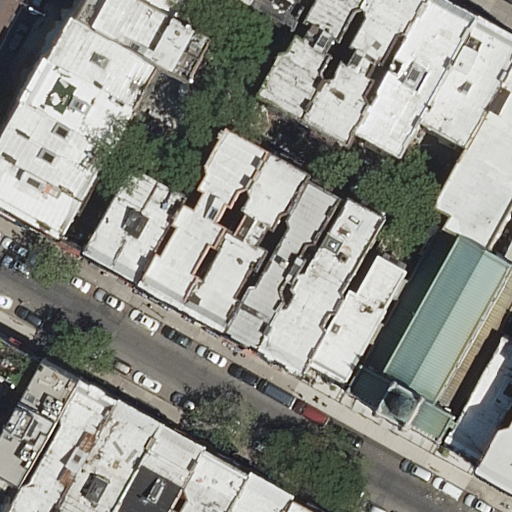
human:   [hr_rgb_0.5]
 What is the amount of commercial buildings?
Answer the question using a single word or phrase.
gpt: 0

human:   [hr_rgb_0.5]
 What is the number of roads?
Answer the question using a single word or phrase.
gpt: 1

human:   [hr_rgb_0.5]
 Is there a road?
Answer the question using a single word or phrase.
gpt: yes

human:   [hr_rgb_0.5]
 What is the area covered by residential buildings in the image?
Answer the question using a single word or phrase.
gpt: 5394m2

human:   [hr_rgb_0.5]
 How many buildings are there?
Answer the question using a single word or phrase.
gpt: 32

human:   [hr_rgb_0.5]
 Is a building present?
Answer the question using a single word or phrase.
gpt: yes

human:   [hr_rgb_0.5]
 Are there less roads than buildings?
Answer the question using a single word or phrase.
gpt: yes

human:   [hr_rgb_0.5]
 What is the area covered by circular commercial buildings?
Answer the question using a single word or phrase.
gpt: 0m2

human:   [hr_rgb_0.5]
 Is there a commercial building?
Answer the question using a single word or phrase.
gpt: no

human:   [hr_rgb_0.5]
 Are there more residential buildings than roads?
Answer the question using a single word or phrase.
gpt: yes

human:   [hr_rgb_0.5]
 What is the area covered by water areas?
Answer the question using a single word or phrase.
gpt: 0m2

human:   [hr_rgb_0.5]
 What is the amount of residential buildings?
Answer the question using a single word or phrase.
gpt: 32

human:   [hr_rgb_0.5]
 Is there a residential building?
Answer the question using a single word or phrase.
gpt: yes

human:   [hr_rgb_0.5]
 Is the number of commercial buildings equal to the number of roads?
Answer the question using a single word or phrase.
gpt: no

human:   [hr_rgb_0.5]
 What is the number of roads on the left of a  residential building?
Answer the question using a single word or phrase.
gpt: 1

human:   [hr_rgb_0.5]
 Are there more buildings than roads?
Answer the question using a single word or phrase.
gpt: yes

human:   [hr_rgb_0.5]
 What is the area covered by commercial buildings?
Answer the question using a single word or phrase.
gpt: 0m2

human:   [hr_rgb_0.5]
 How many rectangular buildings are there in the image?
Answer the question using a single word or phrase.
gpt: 21

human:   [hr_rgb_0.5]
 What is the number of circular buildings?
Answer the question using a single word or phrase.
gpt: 0

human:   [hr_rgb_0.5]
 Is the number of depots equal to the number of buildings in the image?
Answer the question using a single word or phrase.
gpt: no

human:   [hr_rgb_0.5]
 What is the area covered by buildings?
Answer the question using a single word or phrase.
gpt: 5394m2

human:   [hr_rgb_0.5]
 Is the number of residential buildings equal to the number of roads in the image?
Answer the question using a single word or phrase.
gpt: no

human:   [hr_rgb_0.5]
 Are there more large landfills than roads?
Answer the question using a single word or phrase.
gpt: no

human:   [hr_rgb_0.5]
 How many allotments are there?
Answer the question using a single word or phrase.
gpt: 0

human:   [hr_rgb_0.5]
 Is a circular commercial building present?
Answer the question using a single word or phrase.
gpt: no

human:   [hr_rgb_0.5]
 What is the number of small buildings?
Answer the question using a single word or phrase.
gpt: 10

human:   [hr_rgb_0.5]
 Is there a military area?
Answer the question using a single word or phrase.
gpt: no

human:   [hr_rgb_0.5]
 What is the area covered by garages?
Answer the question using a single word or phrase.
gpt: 0m2

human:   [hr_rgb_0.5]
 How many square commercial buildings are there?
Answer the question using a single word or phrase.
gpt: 0

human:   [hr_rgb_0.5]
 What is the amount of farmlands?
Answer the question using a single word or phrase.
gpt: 0

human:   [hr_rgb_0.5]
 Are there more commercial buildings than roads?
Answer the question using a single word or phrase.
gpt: no

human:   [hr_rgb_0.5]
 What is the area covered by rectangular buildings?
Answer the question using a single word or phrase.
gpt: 2273m2

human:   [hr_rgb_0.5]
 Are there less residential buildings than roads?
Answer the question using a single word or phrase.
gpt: no

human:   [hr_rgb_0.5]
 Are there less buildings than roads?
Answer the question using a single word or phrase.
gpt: no

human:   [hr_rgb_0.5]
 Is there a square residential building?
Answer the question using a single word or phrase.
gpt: no

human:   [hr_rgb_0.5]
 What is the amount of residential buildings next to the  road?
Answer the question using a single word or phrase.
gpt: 32

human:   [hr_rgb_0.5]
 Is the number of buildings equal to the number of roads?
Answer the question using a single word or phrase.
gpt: no

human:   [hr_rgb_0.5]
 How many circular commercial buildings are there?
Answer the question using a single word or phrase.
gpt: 0

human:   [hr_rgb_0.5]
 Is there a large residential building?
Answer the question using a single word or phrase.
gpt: yes

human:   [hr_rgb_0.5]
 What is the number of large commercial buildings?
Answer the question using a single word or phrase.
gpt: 0

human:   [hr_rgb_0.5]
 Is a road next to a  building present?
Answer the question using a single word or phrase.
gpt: yes

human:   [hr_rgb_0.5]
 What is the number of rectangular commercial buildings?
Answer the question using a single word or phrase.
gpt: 0

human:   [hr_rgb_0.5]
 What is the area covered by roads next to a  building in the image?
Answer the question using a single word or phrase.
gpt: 0m2

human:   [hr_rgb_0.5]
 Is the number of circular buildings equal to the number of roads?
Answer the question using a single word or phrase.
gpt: no

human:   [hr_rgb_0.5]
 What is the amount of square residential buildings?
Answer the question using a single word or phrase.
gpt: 0

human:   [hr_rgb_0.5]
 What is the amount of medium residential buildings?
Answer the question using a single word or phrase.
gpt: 21

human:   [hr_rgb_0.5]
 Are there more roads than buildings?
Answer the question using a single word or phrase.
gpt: no

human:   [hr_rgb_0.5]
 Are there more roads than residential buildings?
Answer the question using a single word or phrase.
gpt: no

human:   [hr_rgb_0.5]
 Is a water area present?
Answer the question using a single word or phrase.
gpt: no

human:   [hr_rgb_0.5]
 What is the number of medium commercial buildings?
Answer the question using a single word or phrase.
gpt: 0

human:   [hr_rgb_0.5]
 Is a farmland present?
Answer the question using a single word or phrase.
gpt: no

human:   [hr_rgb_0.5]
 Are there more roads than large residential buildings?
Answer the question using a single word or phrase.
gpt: no

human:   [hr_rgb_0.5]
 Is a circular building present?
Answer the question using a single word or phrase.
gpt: no

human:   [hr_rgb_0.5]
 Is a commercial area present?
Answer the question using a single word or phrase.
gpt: no

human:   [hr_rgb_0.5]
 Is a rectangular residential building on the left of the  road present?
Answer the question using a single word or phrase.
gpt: yes

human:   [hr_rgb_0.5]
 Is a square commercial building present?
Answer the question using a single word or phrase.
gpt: no

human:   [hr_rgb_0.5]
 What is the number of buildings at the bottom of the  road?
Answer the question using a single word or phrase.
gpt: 6

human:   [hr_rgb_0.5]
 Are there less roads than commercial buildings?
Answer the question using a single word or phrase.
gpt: no

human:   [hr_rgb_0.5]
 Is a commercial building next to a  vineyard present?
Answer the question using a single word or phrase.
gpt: no

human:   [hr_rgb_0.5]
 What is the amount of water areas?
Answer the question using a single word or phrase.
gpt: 0

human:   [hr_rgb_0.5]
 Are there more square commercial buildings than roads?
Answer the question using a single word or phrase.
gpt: no

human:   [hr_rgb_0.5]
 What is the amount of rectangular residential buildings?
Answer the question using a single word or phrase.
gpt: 21

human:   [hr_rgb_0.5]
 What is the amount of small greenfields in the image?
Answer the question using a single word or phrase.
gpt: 0

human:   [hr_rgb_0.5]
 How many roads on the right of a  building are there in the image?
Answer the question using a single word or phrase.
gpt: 0